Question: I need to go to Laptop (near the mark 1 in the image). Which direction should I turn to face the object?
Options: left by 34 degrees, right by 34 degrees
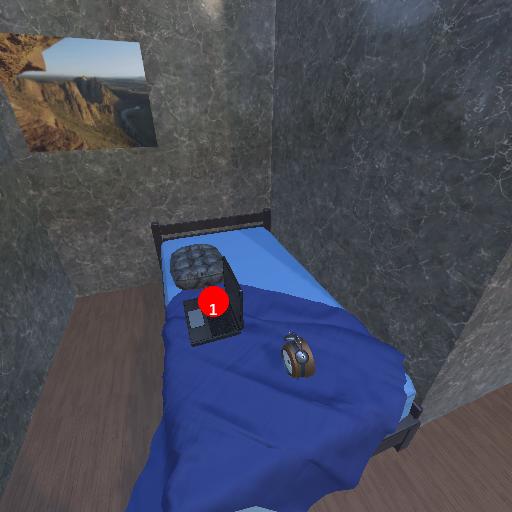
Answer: left by 34 degrees